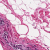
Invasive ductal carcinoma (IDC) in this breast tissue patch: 0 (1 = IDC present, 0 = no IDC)